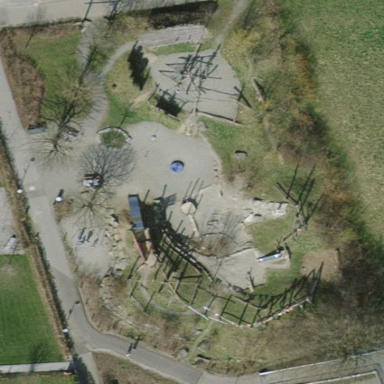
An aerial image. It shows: Playground area for leisure activities on the land.